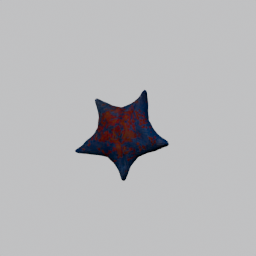
Label: animals